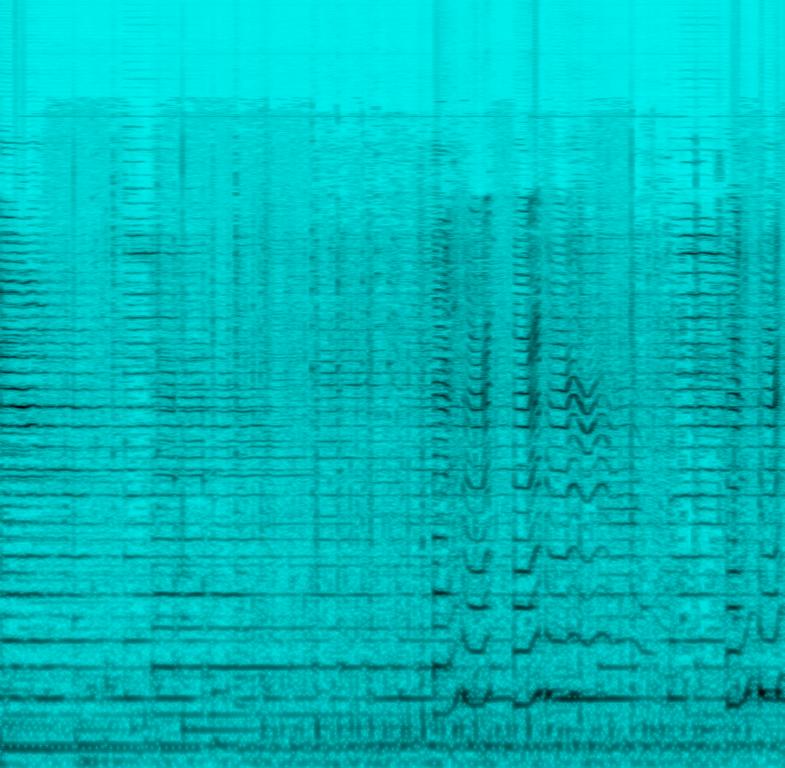
The song is an instrumental. The song is medium tempo with a sitar playing solo, tabla playing percussively and other Indian percussion instruments. The song is emotional and poignant. The audio quality is very ordinary.